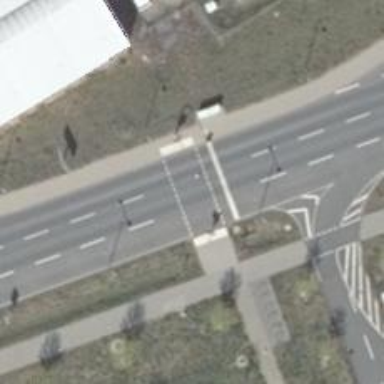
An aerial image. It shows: Road crossing with traffic signals.